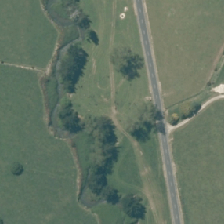
Land cover: deciduous_hardwood